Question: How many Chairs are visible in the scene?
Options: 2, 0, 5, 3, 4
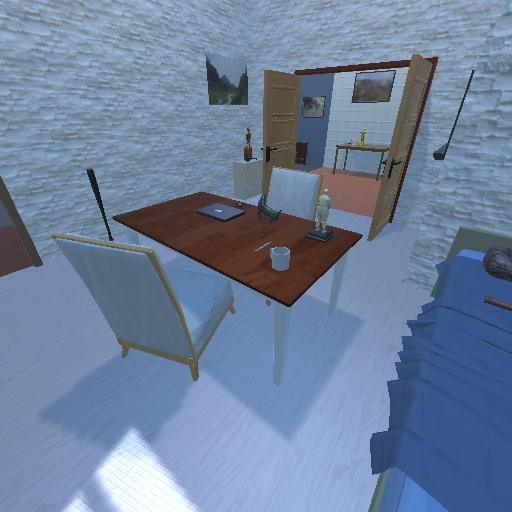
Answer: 2